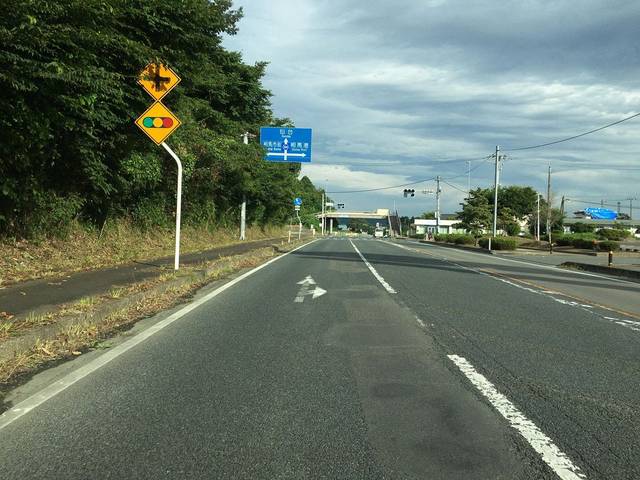
Region: Japan
Coordinates: 37.81, 140.925